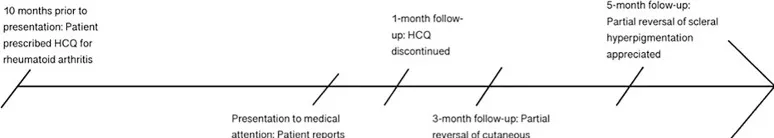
Timeline of patient's clinical course, from initiation of HCQ to 10 months of gradually worsening hyperpigmentation, followed by discontinuation of HCQ and subsequent slow reversal of discoloration by 5 months after cessation of the drug.
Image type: chart (chart)